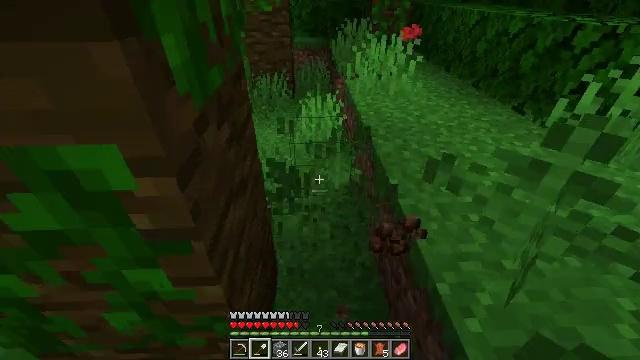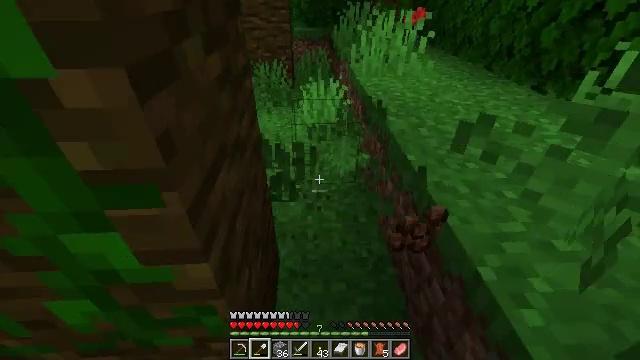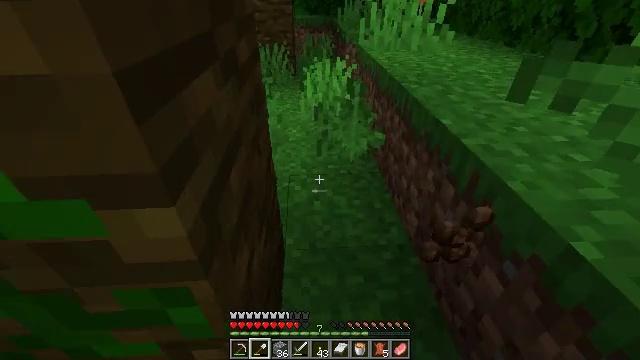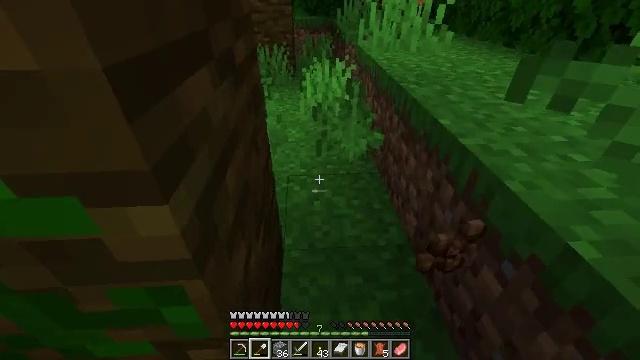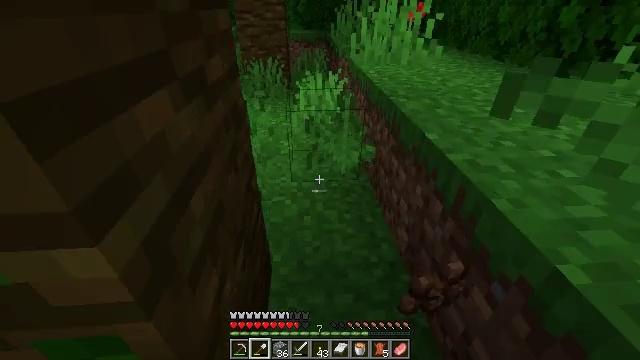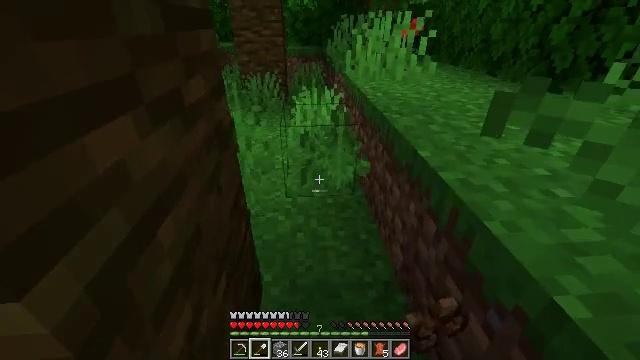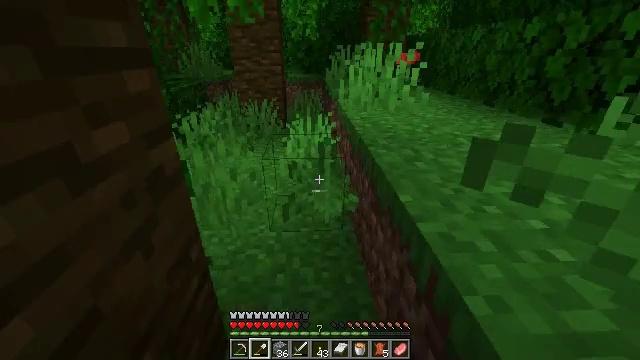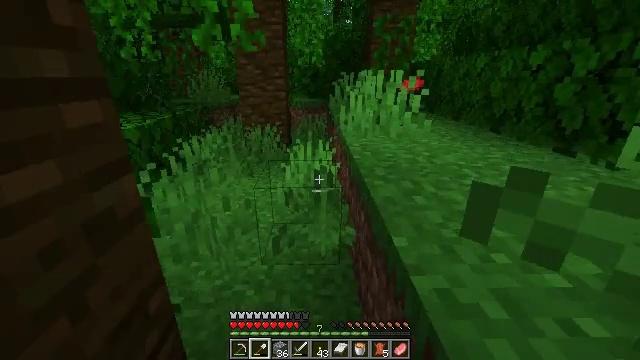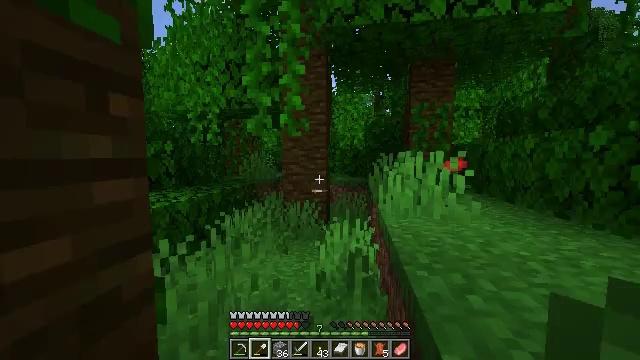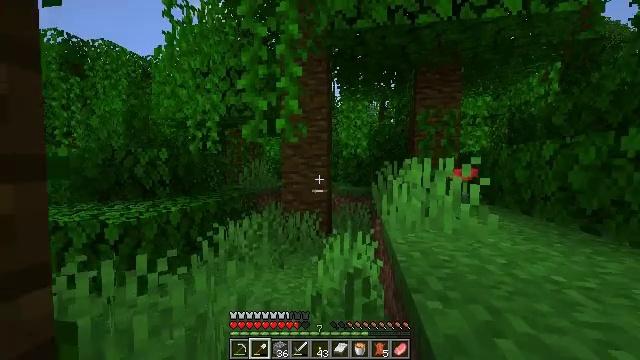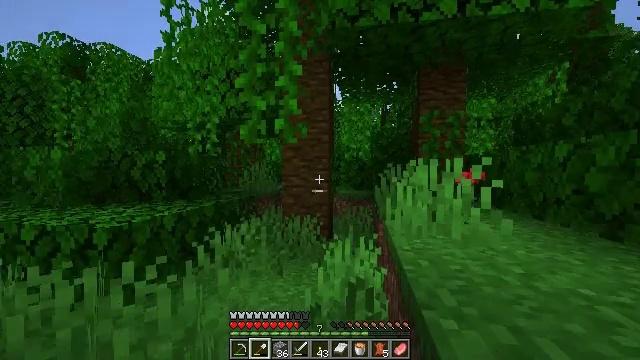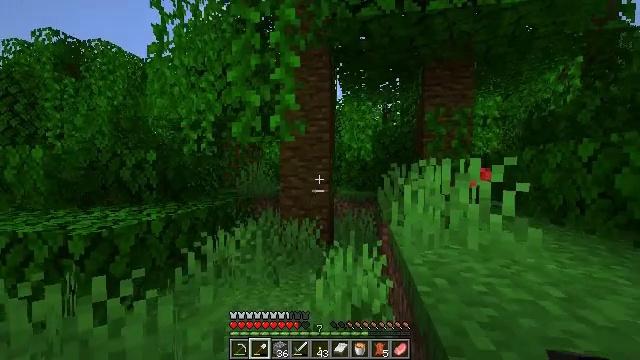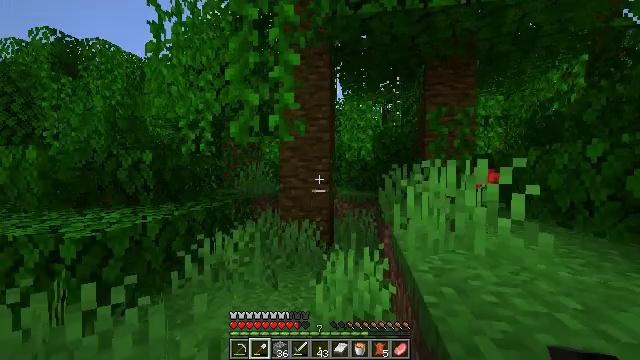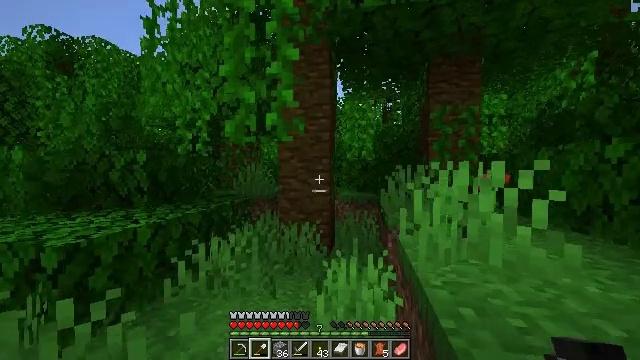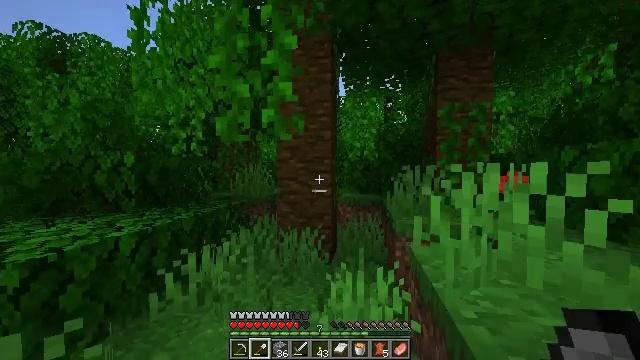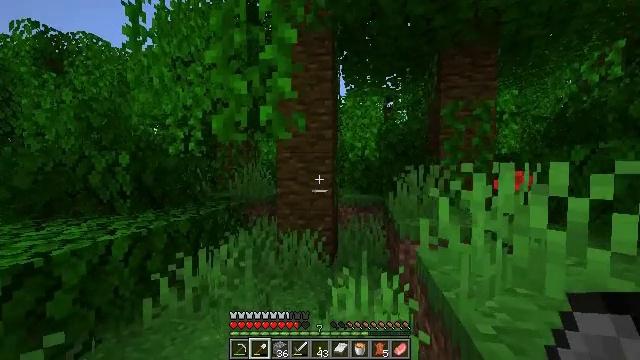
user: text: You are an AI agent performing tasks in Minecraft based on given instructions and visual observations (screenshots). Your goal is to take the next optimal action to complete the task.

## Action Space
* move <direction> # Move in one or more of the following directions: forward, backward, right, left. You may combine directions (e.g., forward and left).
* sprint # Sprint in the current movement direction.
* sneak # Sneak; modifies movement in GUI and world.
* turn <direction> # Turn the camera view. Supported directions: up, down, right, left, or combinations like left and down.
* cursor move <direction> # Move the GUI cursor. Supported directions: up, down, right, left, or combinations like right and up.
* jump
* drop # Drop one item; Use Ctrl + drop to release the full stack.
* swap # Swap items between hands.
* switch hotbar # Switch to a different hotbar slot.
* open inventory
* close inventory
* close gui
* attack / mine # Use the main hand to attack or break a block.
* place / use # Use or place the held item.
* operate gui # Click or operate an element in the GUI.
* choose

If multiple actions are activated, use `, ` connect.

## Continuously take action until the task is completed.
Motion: motion action
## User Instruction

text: Collect cocoa beans.
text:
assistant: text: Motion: move forward
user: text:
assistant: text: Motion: move forward
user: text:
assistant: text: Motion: move forward and move right
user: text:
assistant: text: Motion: move forward and move right, turn up
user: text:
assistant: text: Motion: move forward and move right, turn up
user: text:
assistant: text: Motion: move forward and move right, turn left and up
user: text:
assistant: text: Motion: move forward, turn left and up
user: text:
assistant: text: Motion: move forward, turn left and up
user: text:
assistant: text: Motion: move forward, turn left and up
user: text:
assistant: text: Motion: move forward
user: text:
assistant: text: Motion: move forward
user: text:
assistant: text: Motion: move forward
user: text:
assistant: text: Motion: move forward
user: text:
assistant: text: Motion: move forward
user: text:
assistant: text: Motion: move forward
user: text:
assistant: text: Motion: move forward and move left
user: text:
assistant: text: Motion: move forward and move left
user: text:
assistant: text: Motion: move forward and move left, turn left and down
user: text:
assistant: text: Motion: move forward and move left, turn left and down
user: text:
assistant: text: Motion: move forward and move left, turn down
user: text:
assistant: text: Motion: move forward and move left
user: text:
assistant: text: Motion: move forward and move left, turn right
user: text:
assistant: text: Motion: move forward, turn right
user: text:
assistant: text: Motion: move forward, turn right
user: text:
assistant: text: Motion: move forward and move right, turn right
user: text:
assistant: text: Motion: move forward and move right, turn right
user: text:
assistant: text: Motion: move forward and move right, turn right
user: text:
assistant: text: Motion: move forward and move right, turn right
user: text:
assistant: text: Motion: move forward and move right
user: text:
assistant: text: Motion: move forward and move right, turn up